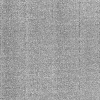
Atmospheric dust classification: dusty